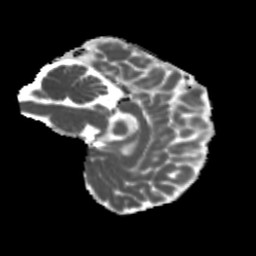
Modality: MD
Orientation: sagittal
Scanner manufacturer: siemens
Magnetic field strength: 3 T
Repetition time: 4 s
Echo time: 0.0594 s